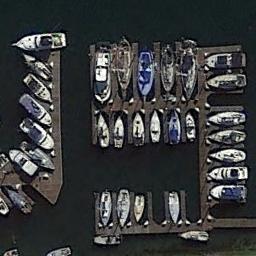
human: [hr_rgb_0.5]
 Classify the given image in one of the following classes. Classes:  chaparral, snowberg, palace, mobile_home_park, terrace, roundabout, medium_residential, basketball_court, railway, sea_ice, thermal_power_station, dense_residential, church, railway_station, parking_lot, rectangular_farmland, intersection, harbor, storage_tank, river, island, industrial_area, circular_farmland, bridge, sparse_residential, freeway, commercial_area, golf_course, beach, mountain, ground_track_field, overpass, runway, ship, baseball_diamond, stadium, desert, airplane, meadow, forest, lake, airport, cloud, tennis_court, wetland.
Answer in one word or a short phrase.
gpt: harbor